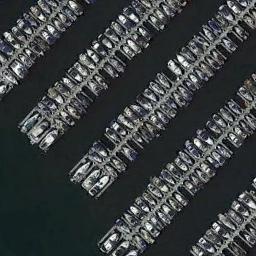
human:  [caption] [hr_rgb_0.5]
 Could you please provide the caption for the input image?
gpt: Many yachts moored neatly on the sea side of the harbor .

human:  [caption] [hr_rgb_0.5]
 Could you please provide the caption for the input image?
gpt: Many ships are in the harbor .

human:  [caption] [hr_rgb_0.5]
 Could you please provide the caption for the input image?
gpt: Next to the harbor is a road .

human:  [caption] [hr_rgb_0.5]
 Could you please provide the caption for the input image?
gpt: The harbor has lots of neatly docked boats and the color of the waters is dark green .

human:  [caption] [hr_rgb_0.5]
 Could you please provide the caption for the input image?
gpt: There are many ships docked neatly at the harbor .